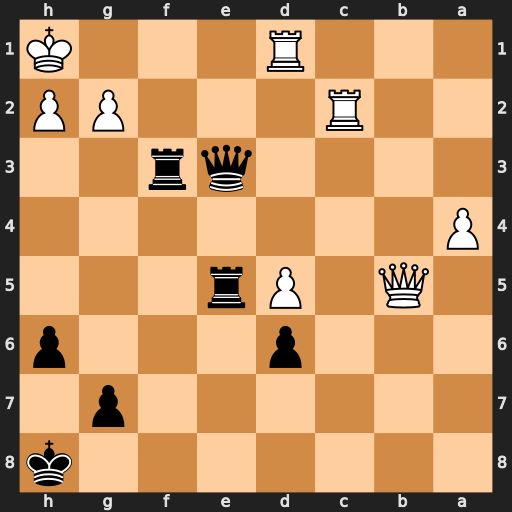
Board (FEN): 7k/6p1/3p3p/1Q1Pr3/P7/4qr2/2R3PP/3R3K
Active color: b
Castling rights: -
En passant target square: -
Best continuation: Qe1+ Rxe1 Rxe1+ Qf1 Rexf1#